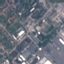
Land use / land cover: Industrial